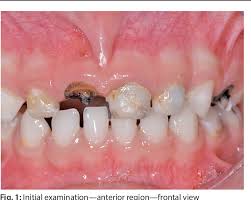
Condition: Caries